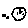
Label: moon